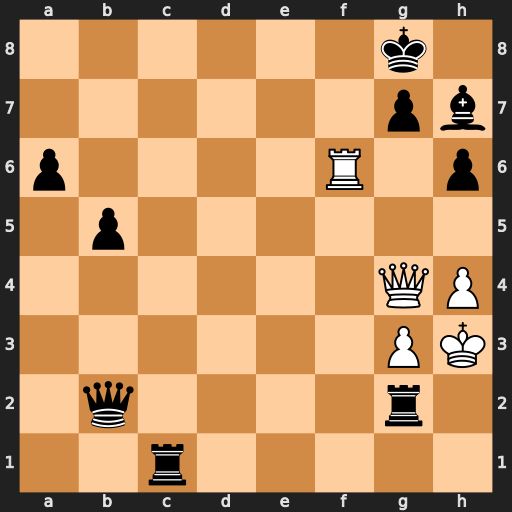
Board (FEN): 6k1/6pb/p4R1p/1p6/6QP/6PK/1q4r1/2r5
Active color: w
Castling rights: -
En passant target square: -
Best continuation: Qe6+ Kh8 Rf8+ Bg8 Qxg8#